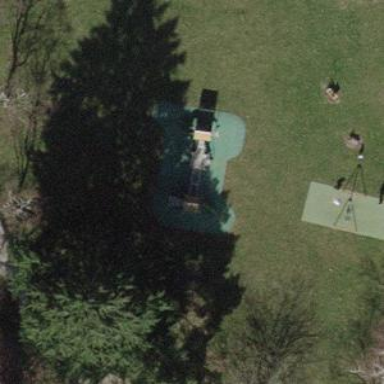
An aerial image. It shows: Playground area for leisure activities on the land.